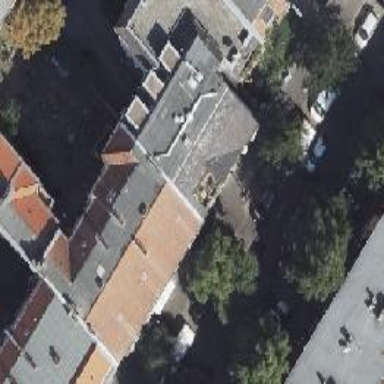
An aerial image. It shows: Quadruple saltbox roof shape on apartment building.